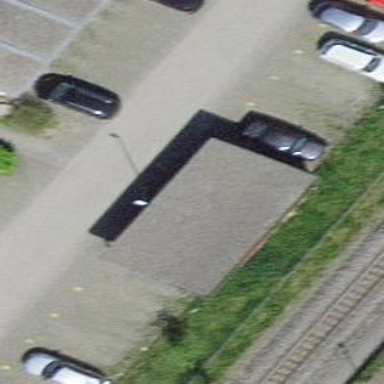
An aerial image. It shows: Carport structure.